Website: apple
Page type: review-order
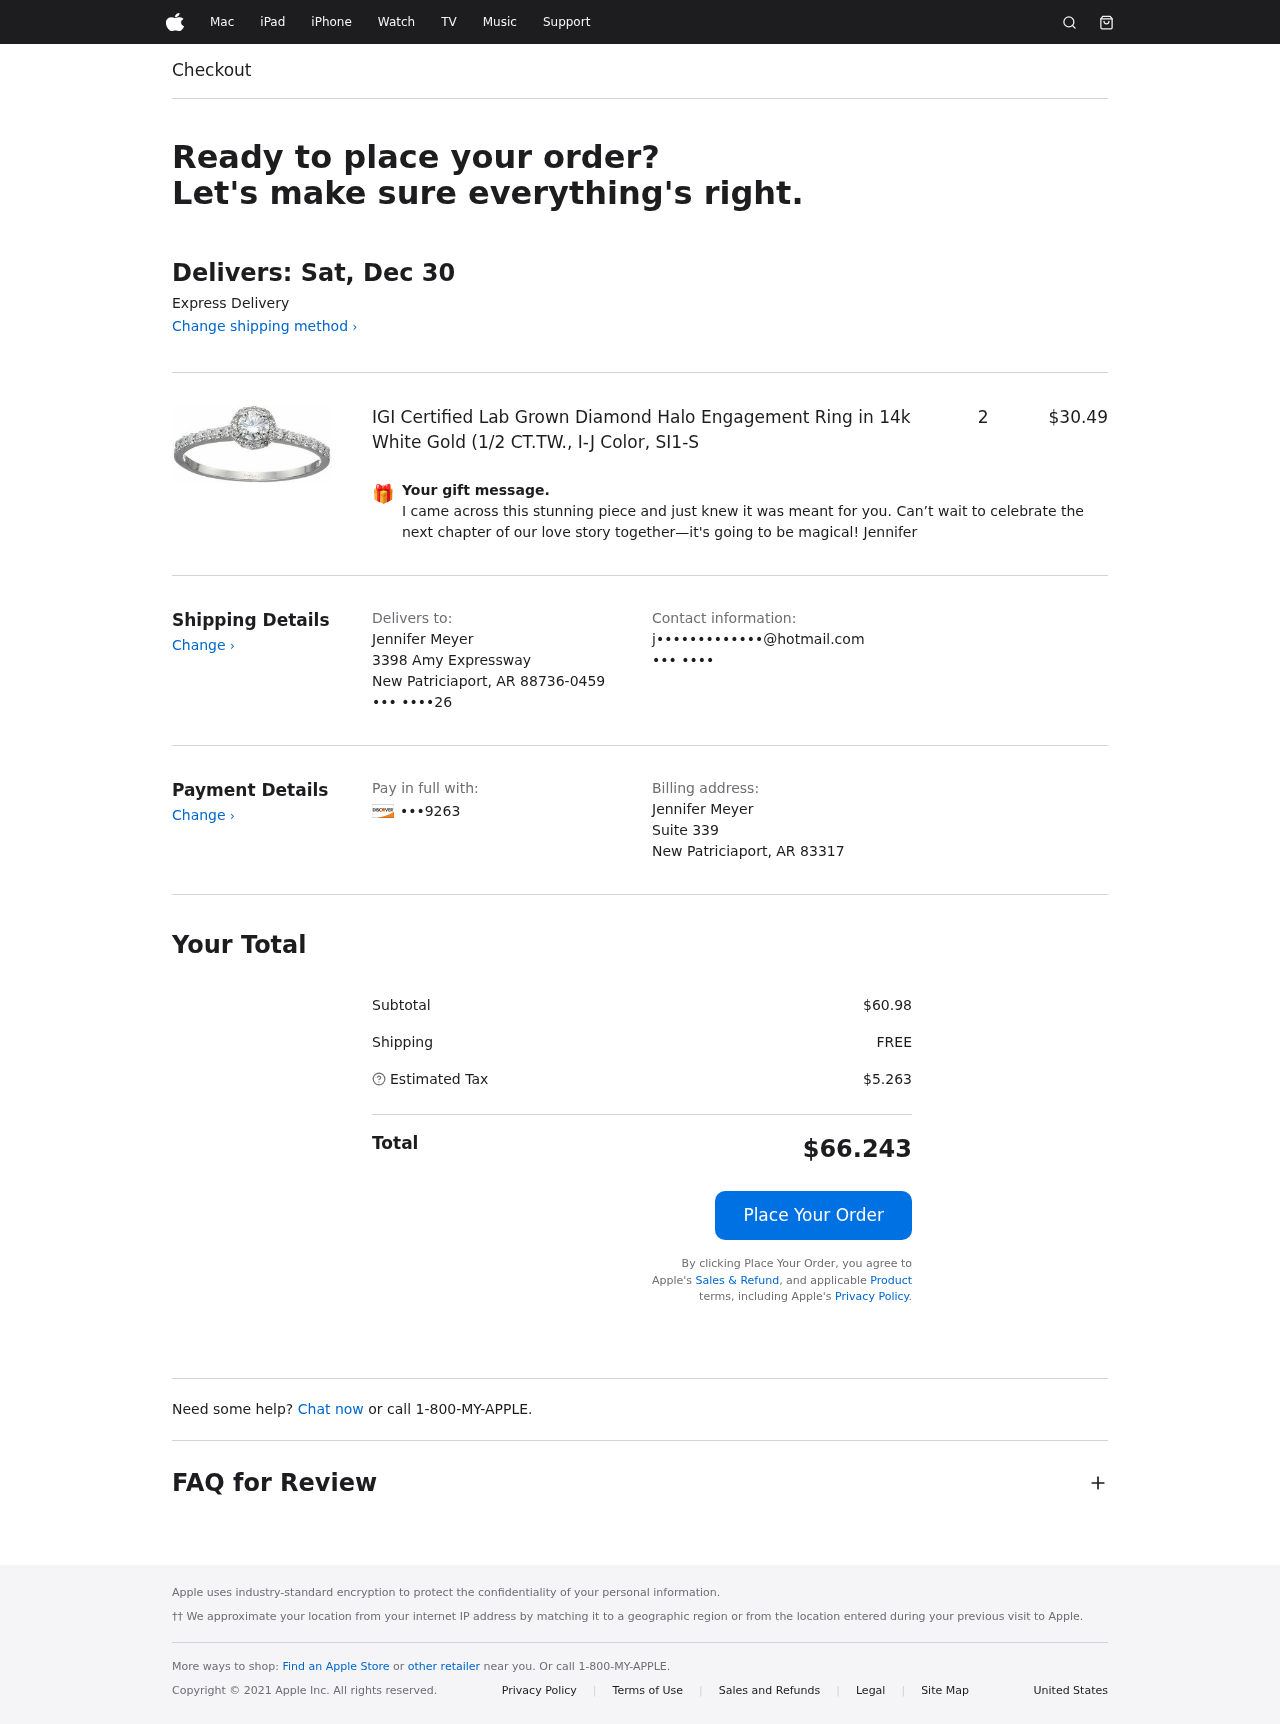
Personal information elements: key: PII_CARD_LAST4
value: •••9263
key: PII_CITY
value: New Patriciaport
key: PII_EMAIL
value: j•••••••••••••@hotmail.com
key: PII_FULLNAME
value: Jennifer Meyer
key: PII_GIFT_MESSAGE
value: I came across this stunning piece and just knew it was meant for you. Can’t wait to celebrate the next chapter of our love story together—it's going to be magical! Jennifer
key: PII_PHONE
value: ••• ••••26
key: PII_PHONE_ALT
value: ••• ••••
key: PII_POSTCODE2
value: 83317
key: PII_POSTCODE_FULL
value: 88736-0459
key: PII_STATE_ABBR
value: AR
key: PII_STREET
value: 3398 Amy Expressway
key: PII_STREET2
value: Suite 339
Product elements: key: PRODUCT1_NAME
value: IGI Certified Lab Grown Diamond Halo Engagement Ring in 14k White Gold (1/2 CT.TW., I-J Color, SI1-S
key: PRODUCT1_PRICE
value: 30.49
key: PRODUCT1_QUANTITY
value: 2
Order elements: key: ORDER_DELIVERY_DATE
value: Delivers: Sat, Dec 30
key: ORDER_SUBTOTAL
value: $60.98
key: ORDER_SHIPPING_COST
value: FREE
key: ORDER_TAX
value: $5.263
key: ORDER_TOTAL
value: $66.243